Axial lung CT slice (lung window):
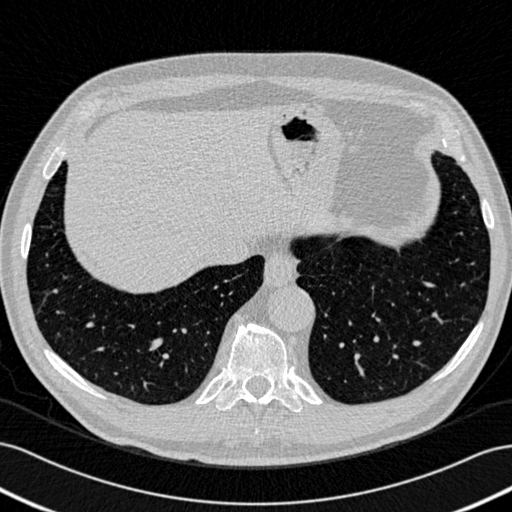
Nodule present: no